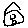
Label: house